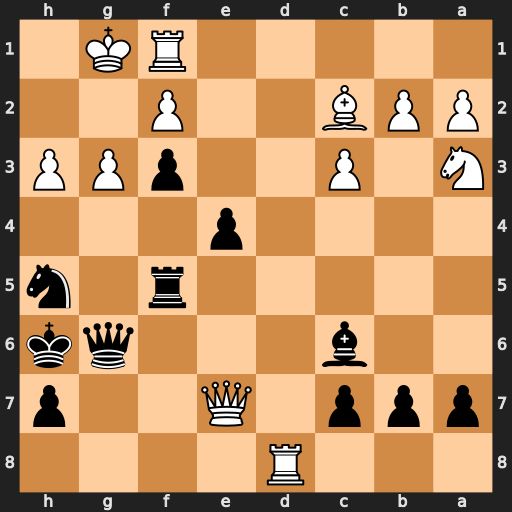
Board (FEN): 3R4/ppp1Q2p/2b3qk/5r1n/4p3/N1P2pPP/PPB2P2/5RK1
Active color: b
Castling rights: -
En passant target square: -
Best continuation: Nxg3 Qh4+ Nh5+ Qg4 Rg5